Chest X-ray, AP view. Patient: 43 years old, sex M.
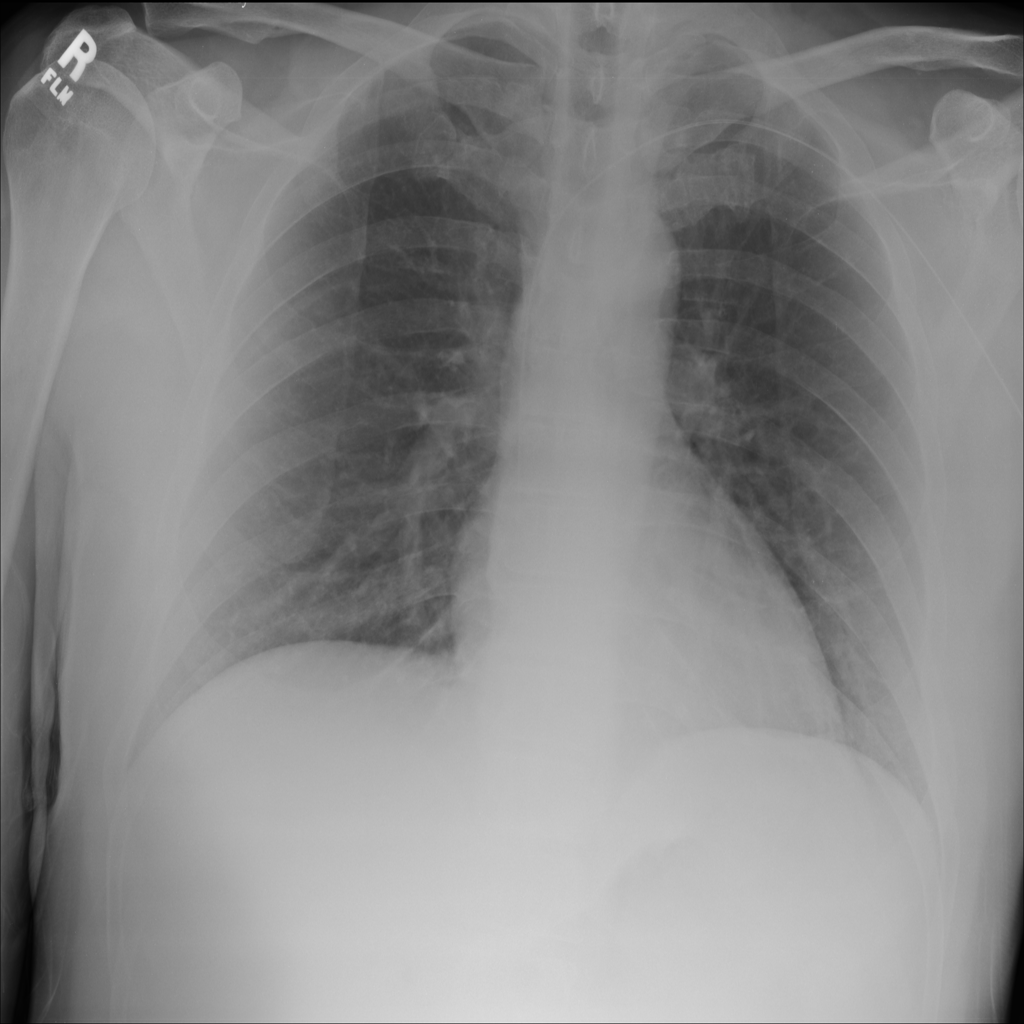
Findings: No Finding